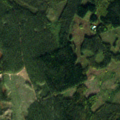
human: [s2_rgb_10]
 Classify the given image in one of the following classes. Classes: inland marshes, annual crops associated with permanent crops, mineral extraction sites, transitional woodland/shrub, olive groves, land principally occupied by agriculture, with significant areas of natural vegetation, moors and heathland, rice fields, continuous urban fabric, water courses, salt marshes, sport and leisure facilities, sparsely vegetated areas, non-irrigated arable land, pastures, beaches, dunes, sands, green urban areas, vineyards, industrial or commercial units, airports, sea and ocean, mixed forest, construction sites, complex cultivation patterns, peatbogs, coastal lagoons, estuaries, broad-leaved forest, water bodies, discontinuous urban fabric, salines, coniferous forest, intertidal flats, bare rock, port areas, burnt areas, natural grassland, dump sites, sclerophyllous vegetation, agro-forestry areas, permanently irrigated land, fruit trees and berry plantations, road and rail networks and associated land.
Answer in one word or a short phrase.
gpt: coniferous forest, mixed forest, transitional woodland/shrub